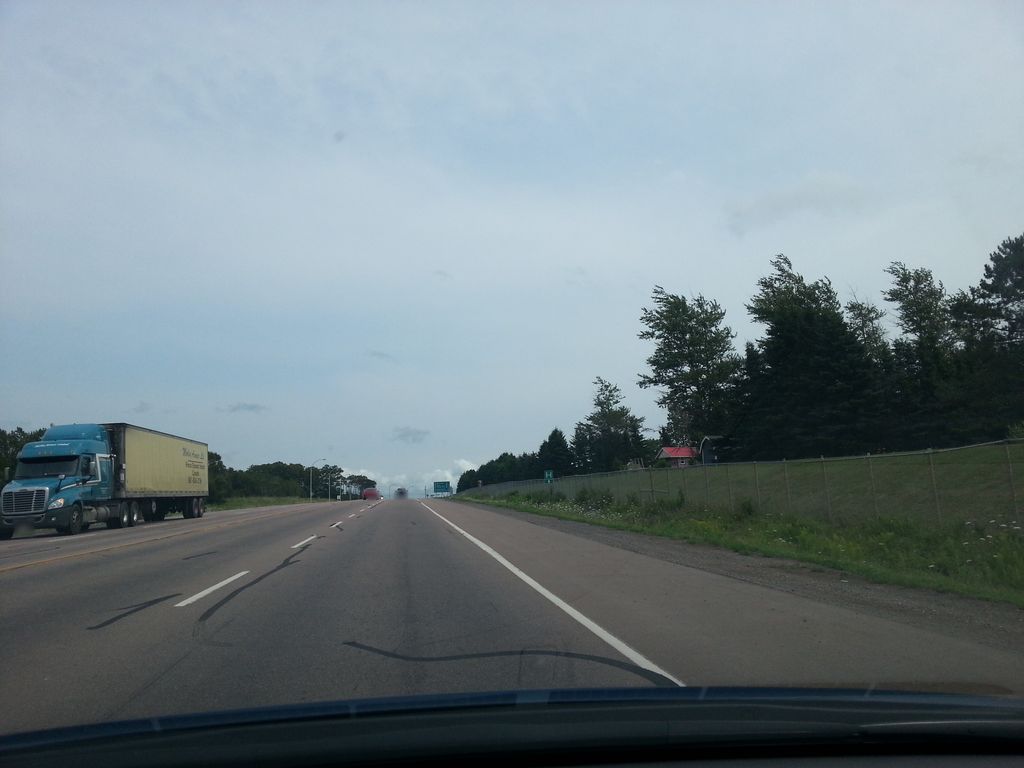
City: charlottetown